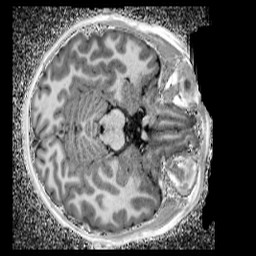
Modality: UNIT1_denoised
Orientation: axial
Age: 12
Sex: male
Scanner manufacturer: siemens
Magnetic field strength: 3 T
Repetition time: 4 s
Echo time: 0.00299 s